Brain MRI, t1w sequence, axial 2D slice.
Patient: age 27, sex F, weight 90 kg, height 1.9 m
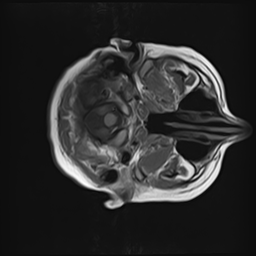